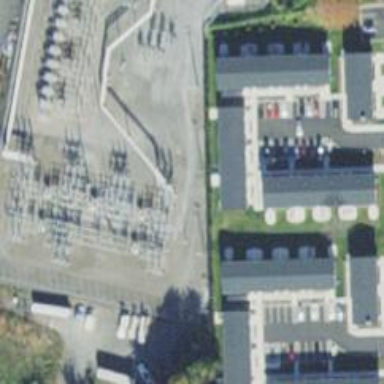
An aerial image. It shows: Switch for power supply.